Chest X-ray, PA view. Patient: 37 years old, sex F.
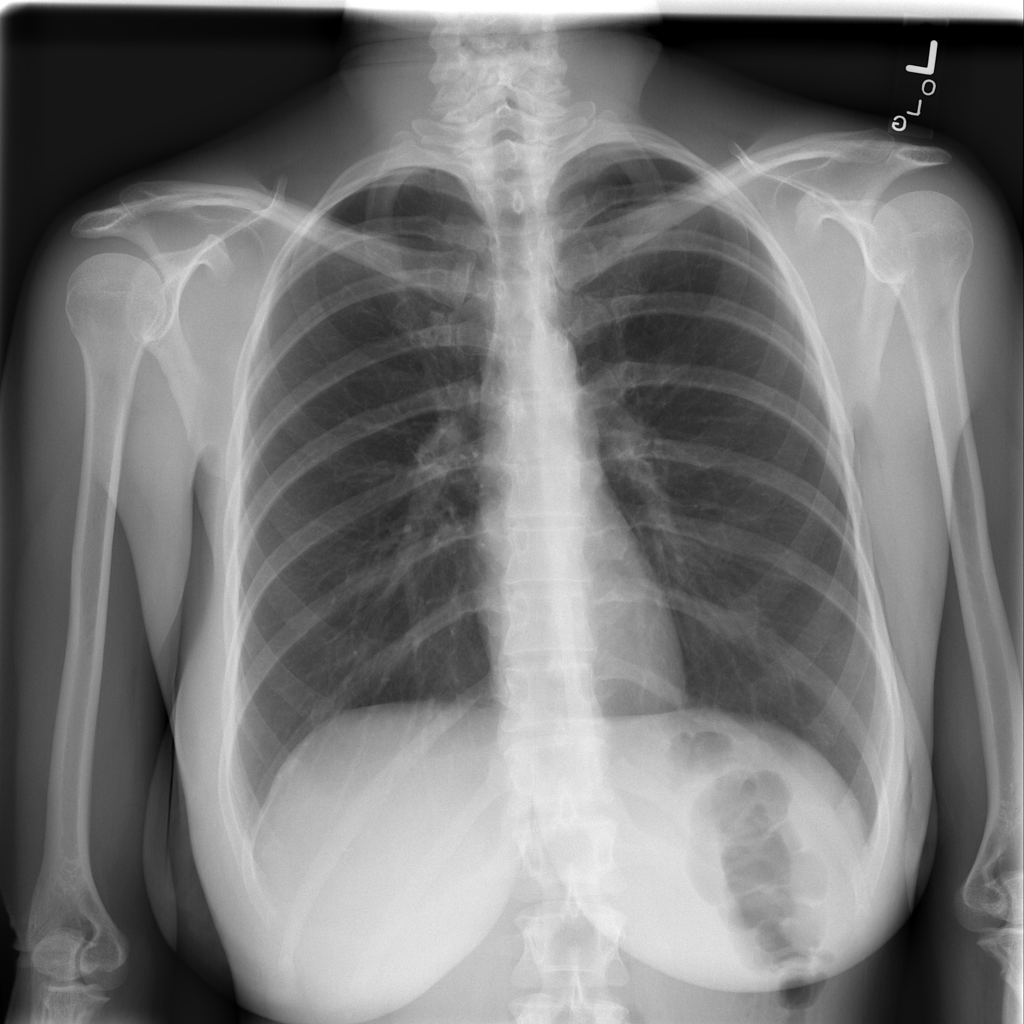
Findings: No Finding